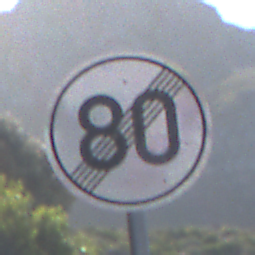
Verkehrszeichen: EndeGeschwindigkeit80
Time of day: MorningAfternoon
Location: Outdoor (Nature)
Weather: Clear
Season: NotSpecified
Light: Natural